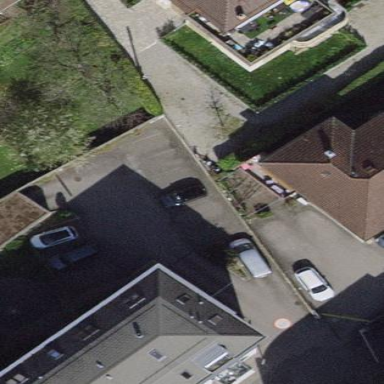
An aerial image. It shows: Parking available on the street side.